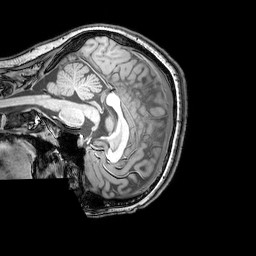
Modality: T1w
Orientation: sagittal
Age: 24
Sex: female
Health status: healthy
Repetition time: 0.081 s
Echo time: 0.037 s